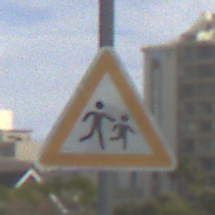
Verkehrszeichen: KinderLinks
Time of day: MorningAfternoon
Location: Outdoor (Suburban)
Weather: PartlyCloudy
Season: NotSpecified
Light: Natural